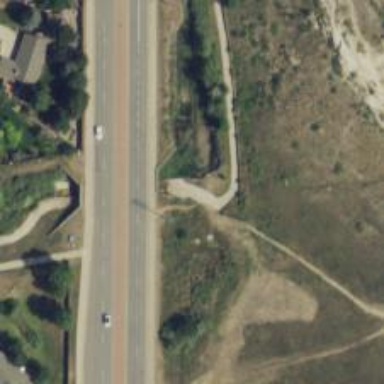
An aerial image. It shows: Cycleway.